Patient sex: F
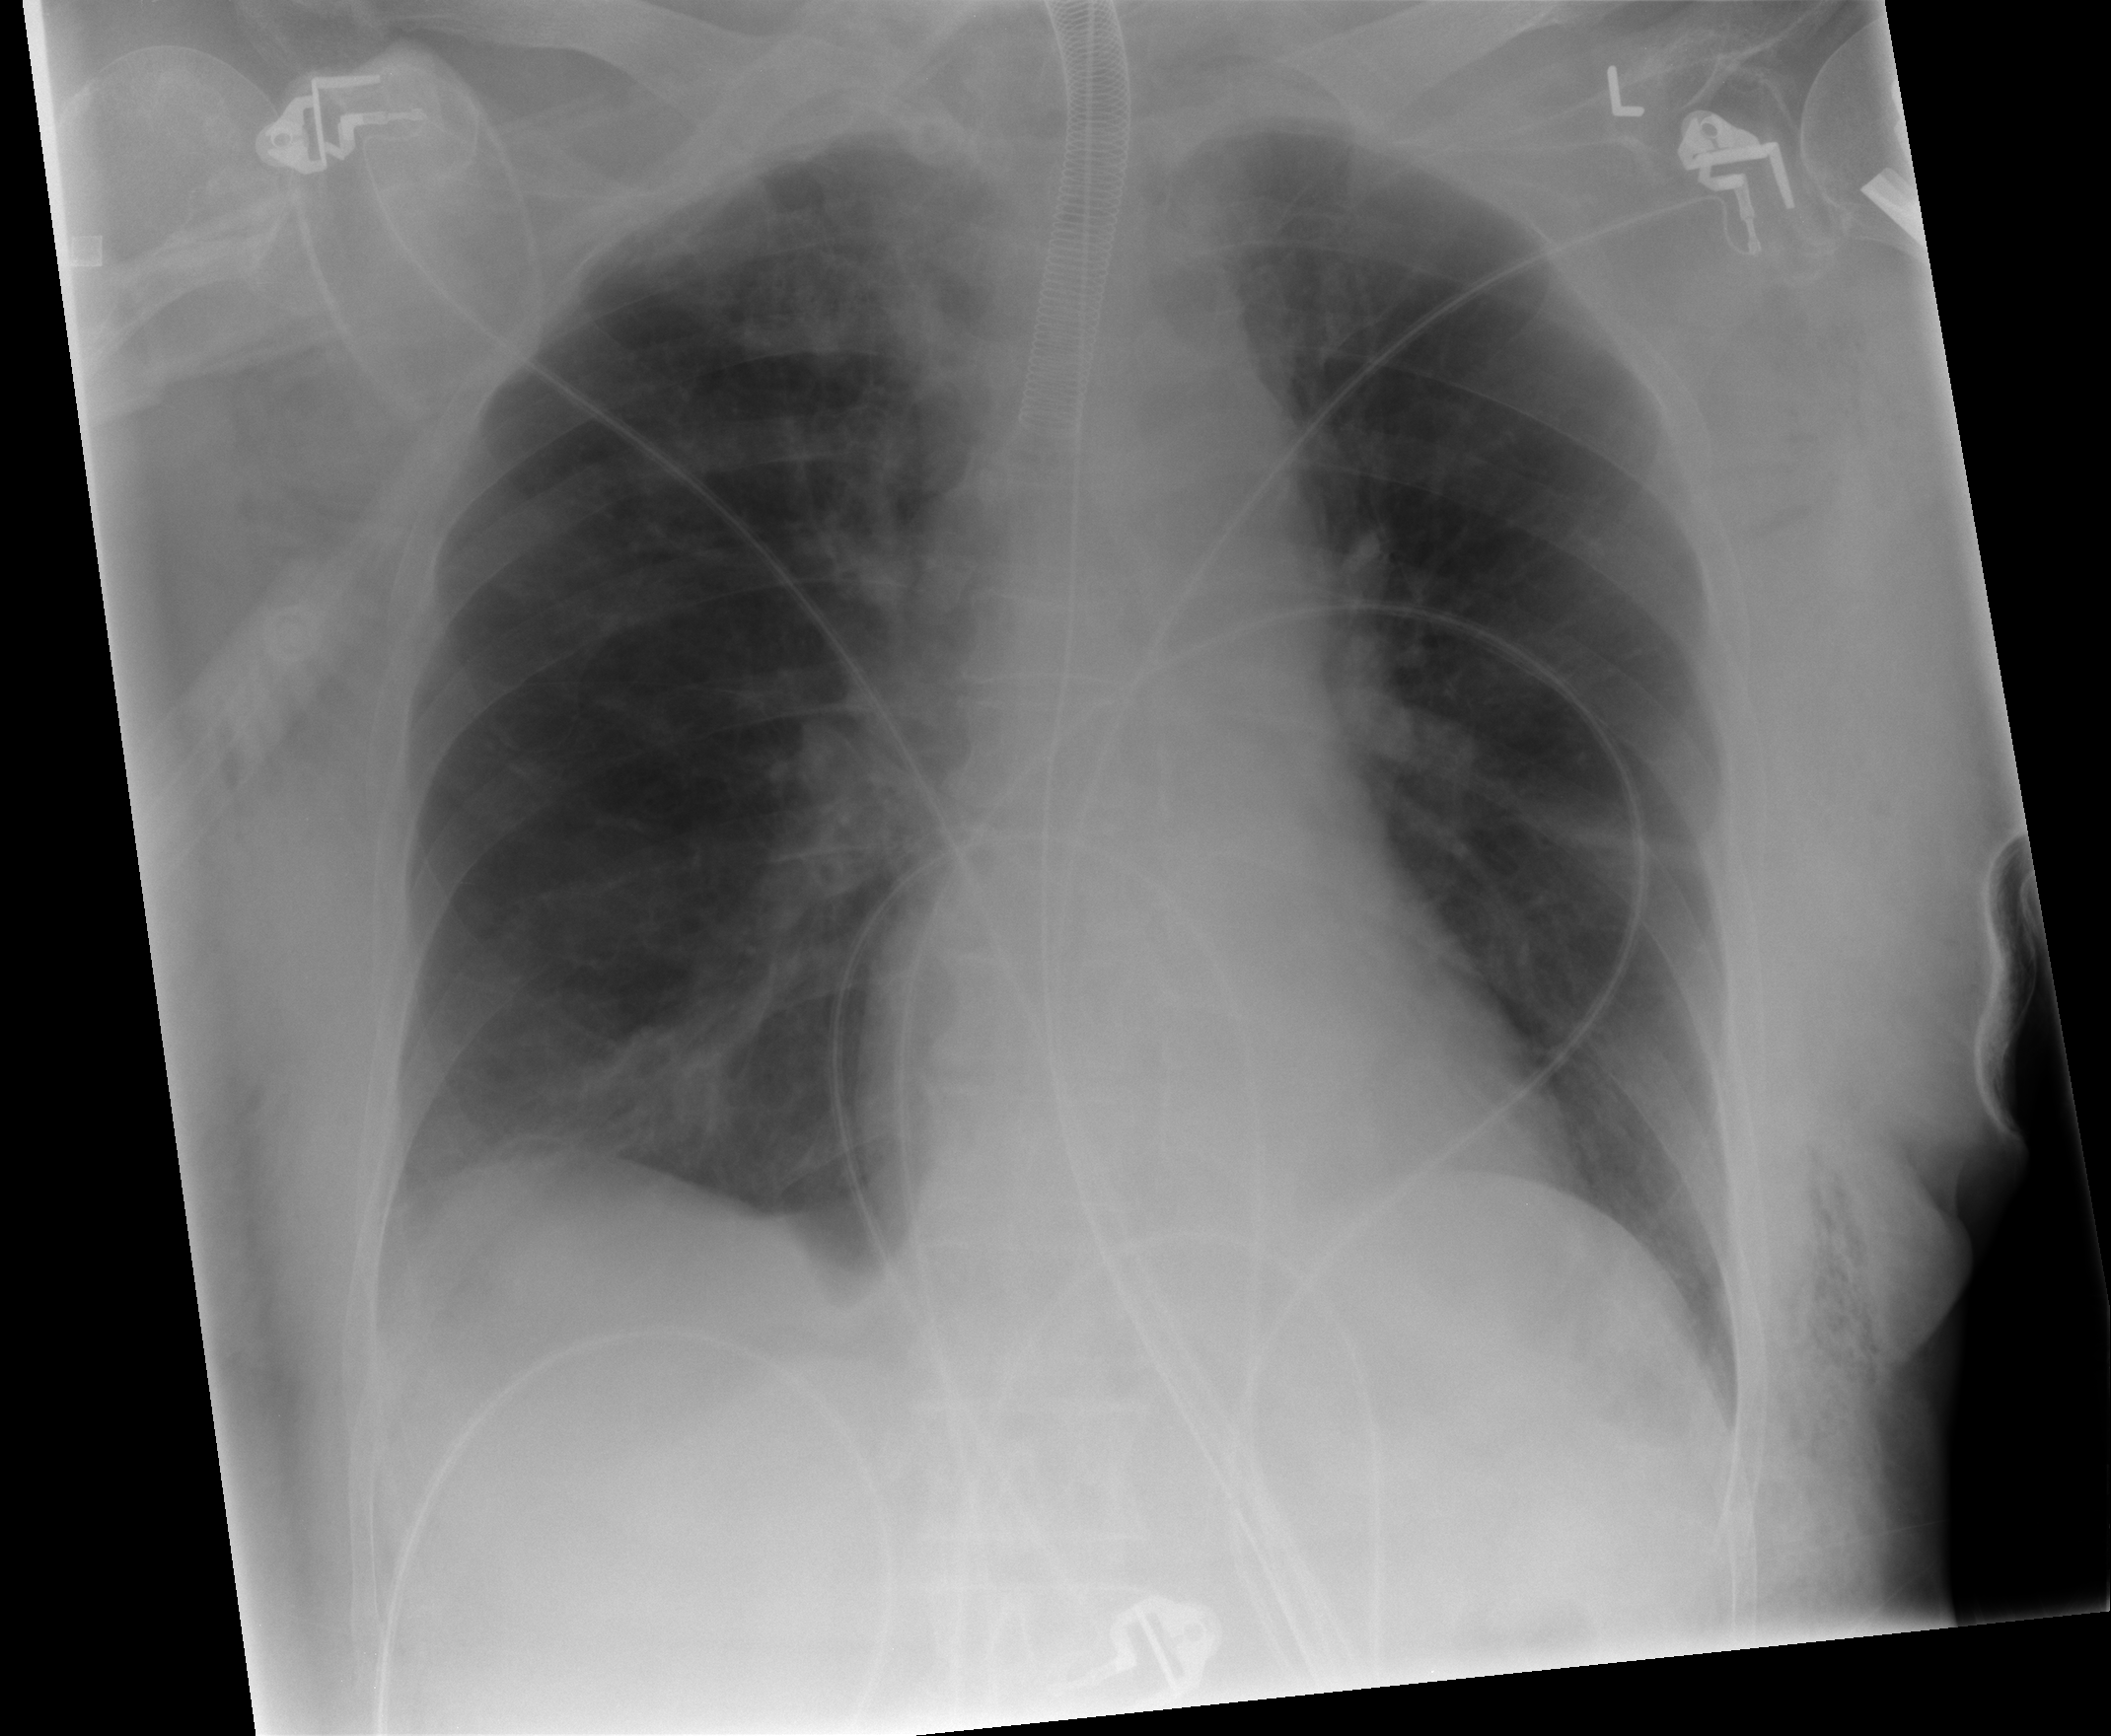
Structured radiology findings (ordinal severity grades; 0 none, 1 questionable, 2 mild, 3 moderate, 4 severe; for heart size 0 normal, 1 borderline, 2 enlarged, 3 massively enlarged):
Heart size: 0
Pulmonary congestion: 0
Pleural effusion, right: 2
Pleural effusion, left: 0
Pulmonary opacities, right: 0
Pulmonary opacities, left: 0
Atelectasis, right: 2
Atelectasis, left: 2